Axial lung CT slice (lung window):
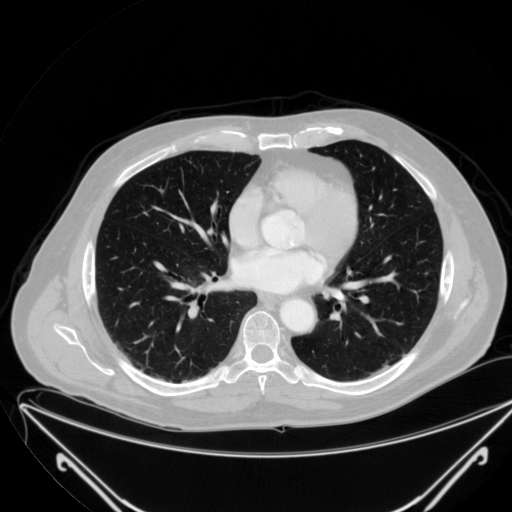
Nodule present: no